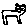
Label: cat